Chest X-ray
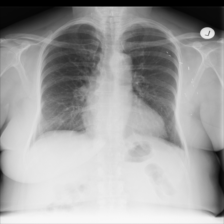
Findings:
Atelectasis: negative
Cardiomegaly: negative
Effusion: negative
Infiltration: negative
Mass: negative
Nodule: negative
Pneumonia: negative
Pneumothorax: negative
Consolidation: negative
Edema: negative
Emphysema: negative
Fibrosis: negative
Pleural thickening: negative
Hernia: negative